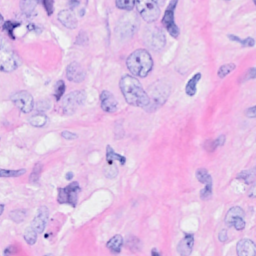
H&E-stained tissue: Breast